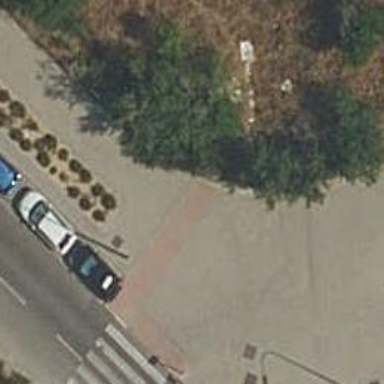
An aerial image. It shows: Sidewalk along the footway.